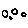
Label: circle